Question: My question is pretty simple, according to the apple docs you have the ability to preload textures into RAM prior to presenting a scene like so:
'''
SKTextureAtlas * atlas = [SKTextureAtlas atlasNamed:@"effect_circle_explode"];
SKTextureAtlas * atlas2 = [SKTextureAtlas atlasNamed:@"box_explodes"];
SKTextureAtlas * atlas3 = [SKTextureAtlas atlasNamed:@"fence_new"];
SKTextureAtlas * atlas4 = [SKTextureAtlas atlasNamed:@"swipe"];
SKTextureAtlas * atlas5 = [SKTextureAtlas atlasNamed:@"coin"];
SKTextureAtlas * atlas6 = [SKTextureAtlas atlasNamed:@"two_times"];
SKTextureAtlas * atlas7 = [SKTextureAtlas atlasNamed:@"three_times"];
SKTextureAtlas * atlas8 = [SKTextureAtlas atlasNamed:@"gus"];
[SKTextureAtlas preloadTextureAtlases:@[atlas, atlas2, atlas3, atlas4, atlas5, atlas6, atlas7, atlas8] withCompletionHandler:^{
[moron_logo removeFromSuperview];
moron_logo = NULL;
stuff.hidden = NO;
store.hidden = NO;
scroll_view.userInteractionEnabled = YES;
[self present_game_view];
}];
'''
Now would there be any negative effect if later on through out gameplay you also call a preload to the same atlas like so:
'''
-(void)load
{
SKTextureAtlas * atlas = [SKTextureAtlas atlasNamed:@"effect_circle_explode"];
SKTextureAtlas * atlas2 = [SKTextureAtlas atlasNamed:@"coin"];
[SKTextureAtlas preloadTextureAtlases:@[atlas, atlas2] withCompletionHandler:^{
explode_textures = [[NSMutableArray alloc] init];
int numImages = (int)atlas.textureNames.count;
for (int i=0; i <= numImages/2-1; i++)
{
NSString *textureName = [NSString stringWithFormat:@"effect_circle_explode_%d.png", i];
SKTexture *temp = [atlas textureNamed:textureName];
[explode_textures addObject:temp];
}
explodeAnimation = [SKAction animateWithTextures:explode_textures timePerFrame:.05];
idle_textures = [[NSMutableArray alloc] init];
int numImages2 = (int)atlas.textureNames.count;
for (int i=0; i <= numImages2/2-1; i++)
{
NSString *textureName = [NSString stringWithFormat:@"coin_%d.png", i];
SKTexture *temp = [atlas2 textureNamed:textureName];
[idle_textures addObject:temp];
}
idleAnimation = [SKAction animateWithTextures:idle_textures timePerFrame:.05];
[self animate:0];
}];
}
'''
Now if I do not preload the texture again the game will actually crash once in awhile not all the time if I just directly inserted the textures into the SKAction. The crash is an exec_bad_access on the Sprite::update(double) call, so my assumption is that somehow the textures from the first preload were removed from RAM and thats why I preload every single time I create a new node now. It seems to have fixed that error. This leads to another problem though when it comes to performance and hence the reason why I am asking this.
The game runs fine on the 5S and the 5 but as soon you touch an iPod touch 5th gen it barely can go over 15 FPS. I ran instruments and this is what is eating up all the CPU time:

Could this be related to my constant call of the preloadatlas call? Does anyone know why this would be eating my processor time up so badly on older devices? Thanks so much and hopefully someone else might be having a similar problem and this will help them out once I make my way to bottom of it.
Thanks in advance.
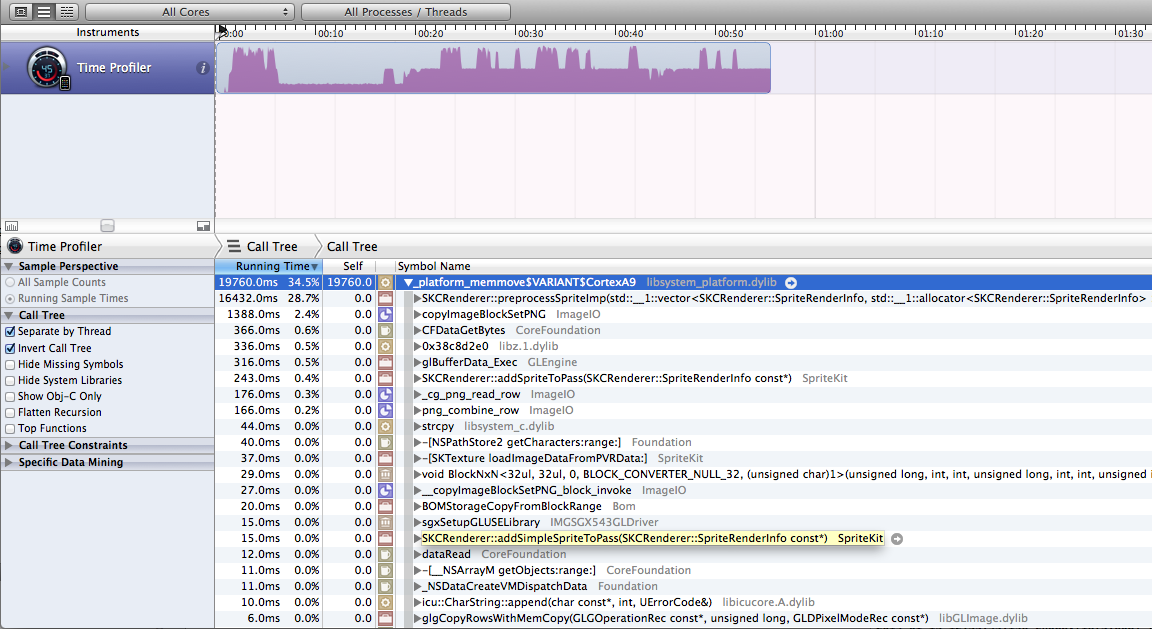
Answer: Preloading atlases every time you create a new sprite is generally a bad idea.
Your actual problem seems to be that you preload the atlases but you don't keep them around. Unless the atlas variables are global.
As soon as the method that does the preloading returns, the atlas objects are now longer referenced and will be removed from memory automatically. Sprite Kit internally implements a caching system so you won't notice it right away but eventually one or more of the atlases will be gone.
Keep a strong reference to each atlas in your scene so that the atlases remain in memory, and stop preloading at runtime. Whether this helps with fps I don't know.